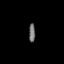
Tissue: lung
Cell type: Others
Senescence score: 0.1839
Nuclear area (px): 113
Mean DAPI intensity: 111.071